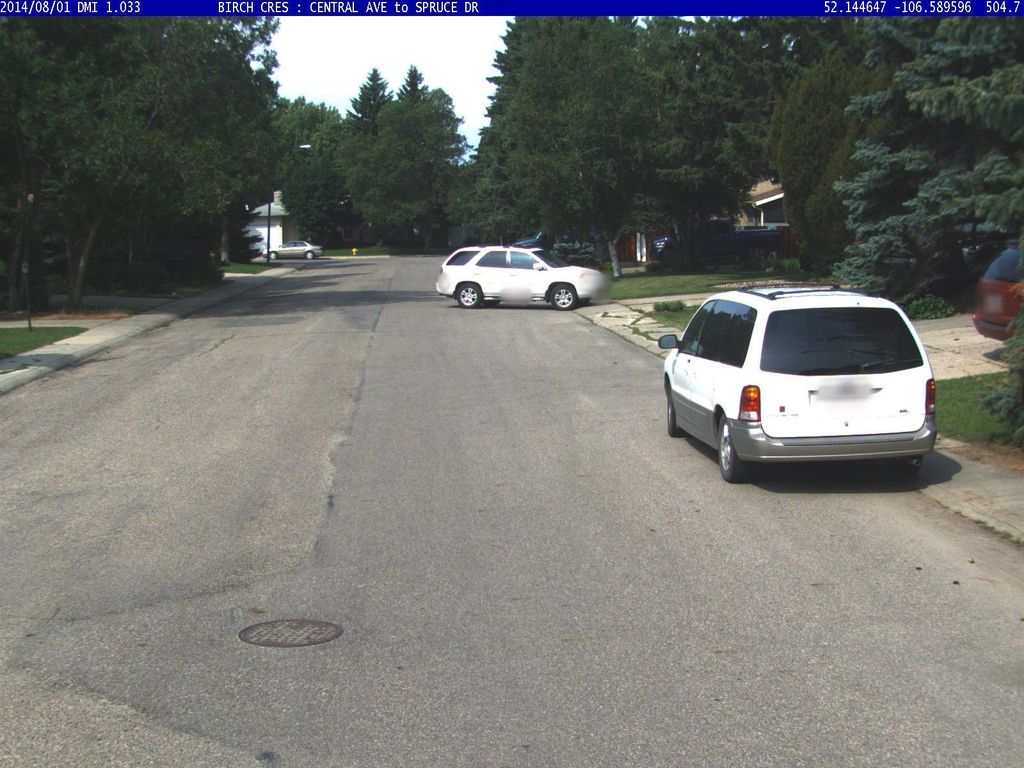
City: saskatoon